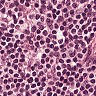
Metastatic tissue present: no